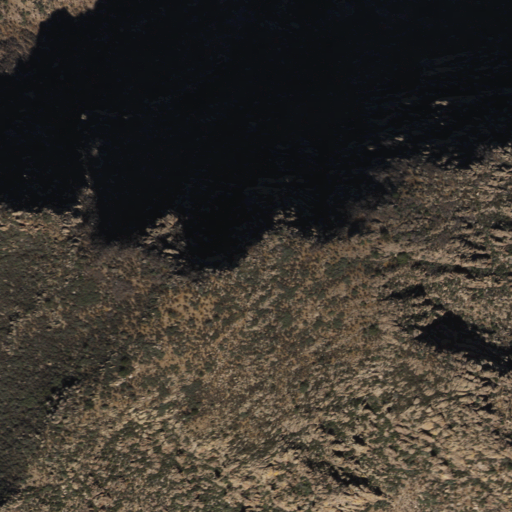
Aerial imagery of mountain in Arizona named Mount Hope containing evergreen forest and shrub